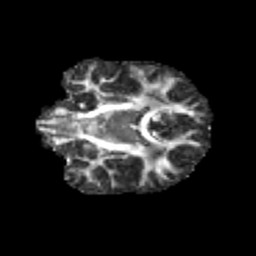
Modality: FA
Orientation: coronal
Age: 11
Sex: male
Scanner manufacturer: siemens
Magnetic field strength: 3 T
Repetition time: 3.8 s
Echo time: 0.07 s